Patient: sex F, age 26
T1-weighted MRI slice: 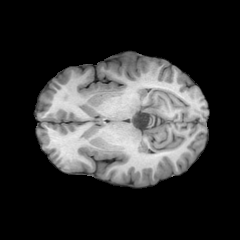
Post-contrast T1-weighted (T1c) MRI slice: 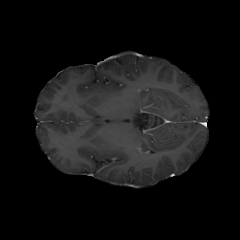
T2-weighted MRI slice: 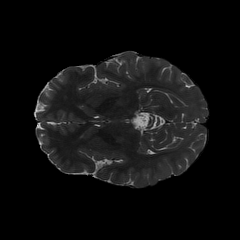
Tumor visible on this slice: no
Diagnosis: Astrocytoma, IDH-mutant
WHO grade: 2